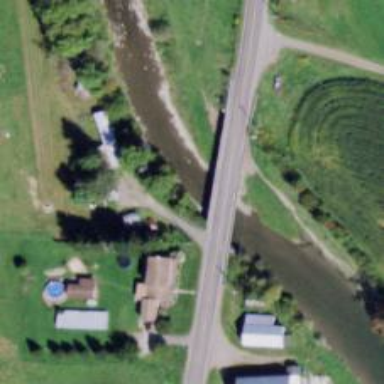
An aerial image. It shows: Tertiary road with bridge.